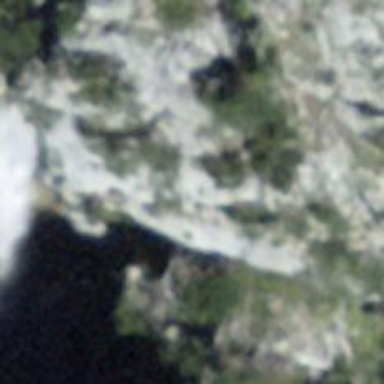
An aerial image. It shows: Beautiful waterfall in nature.